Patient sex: M
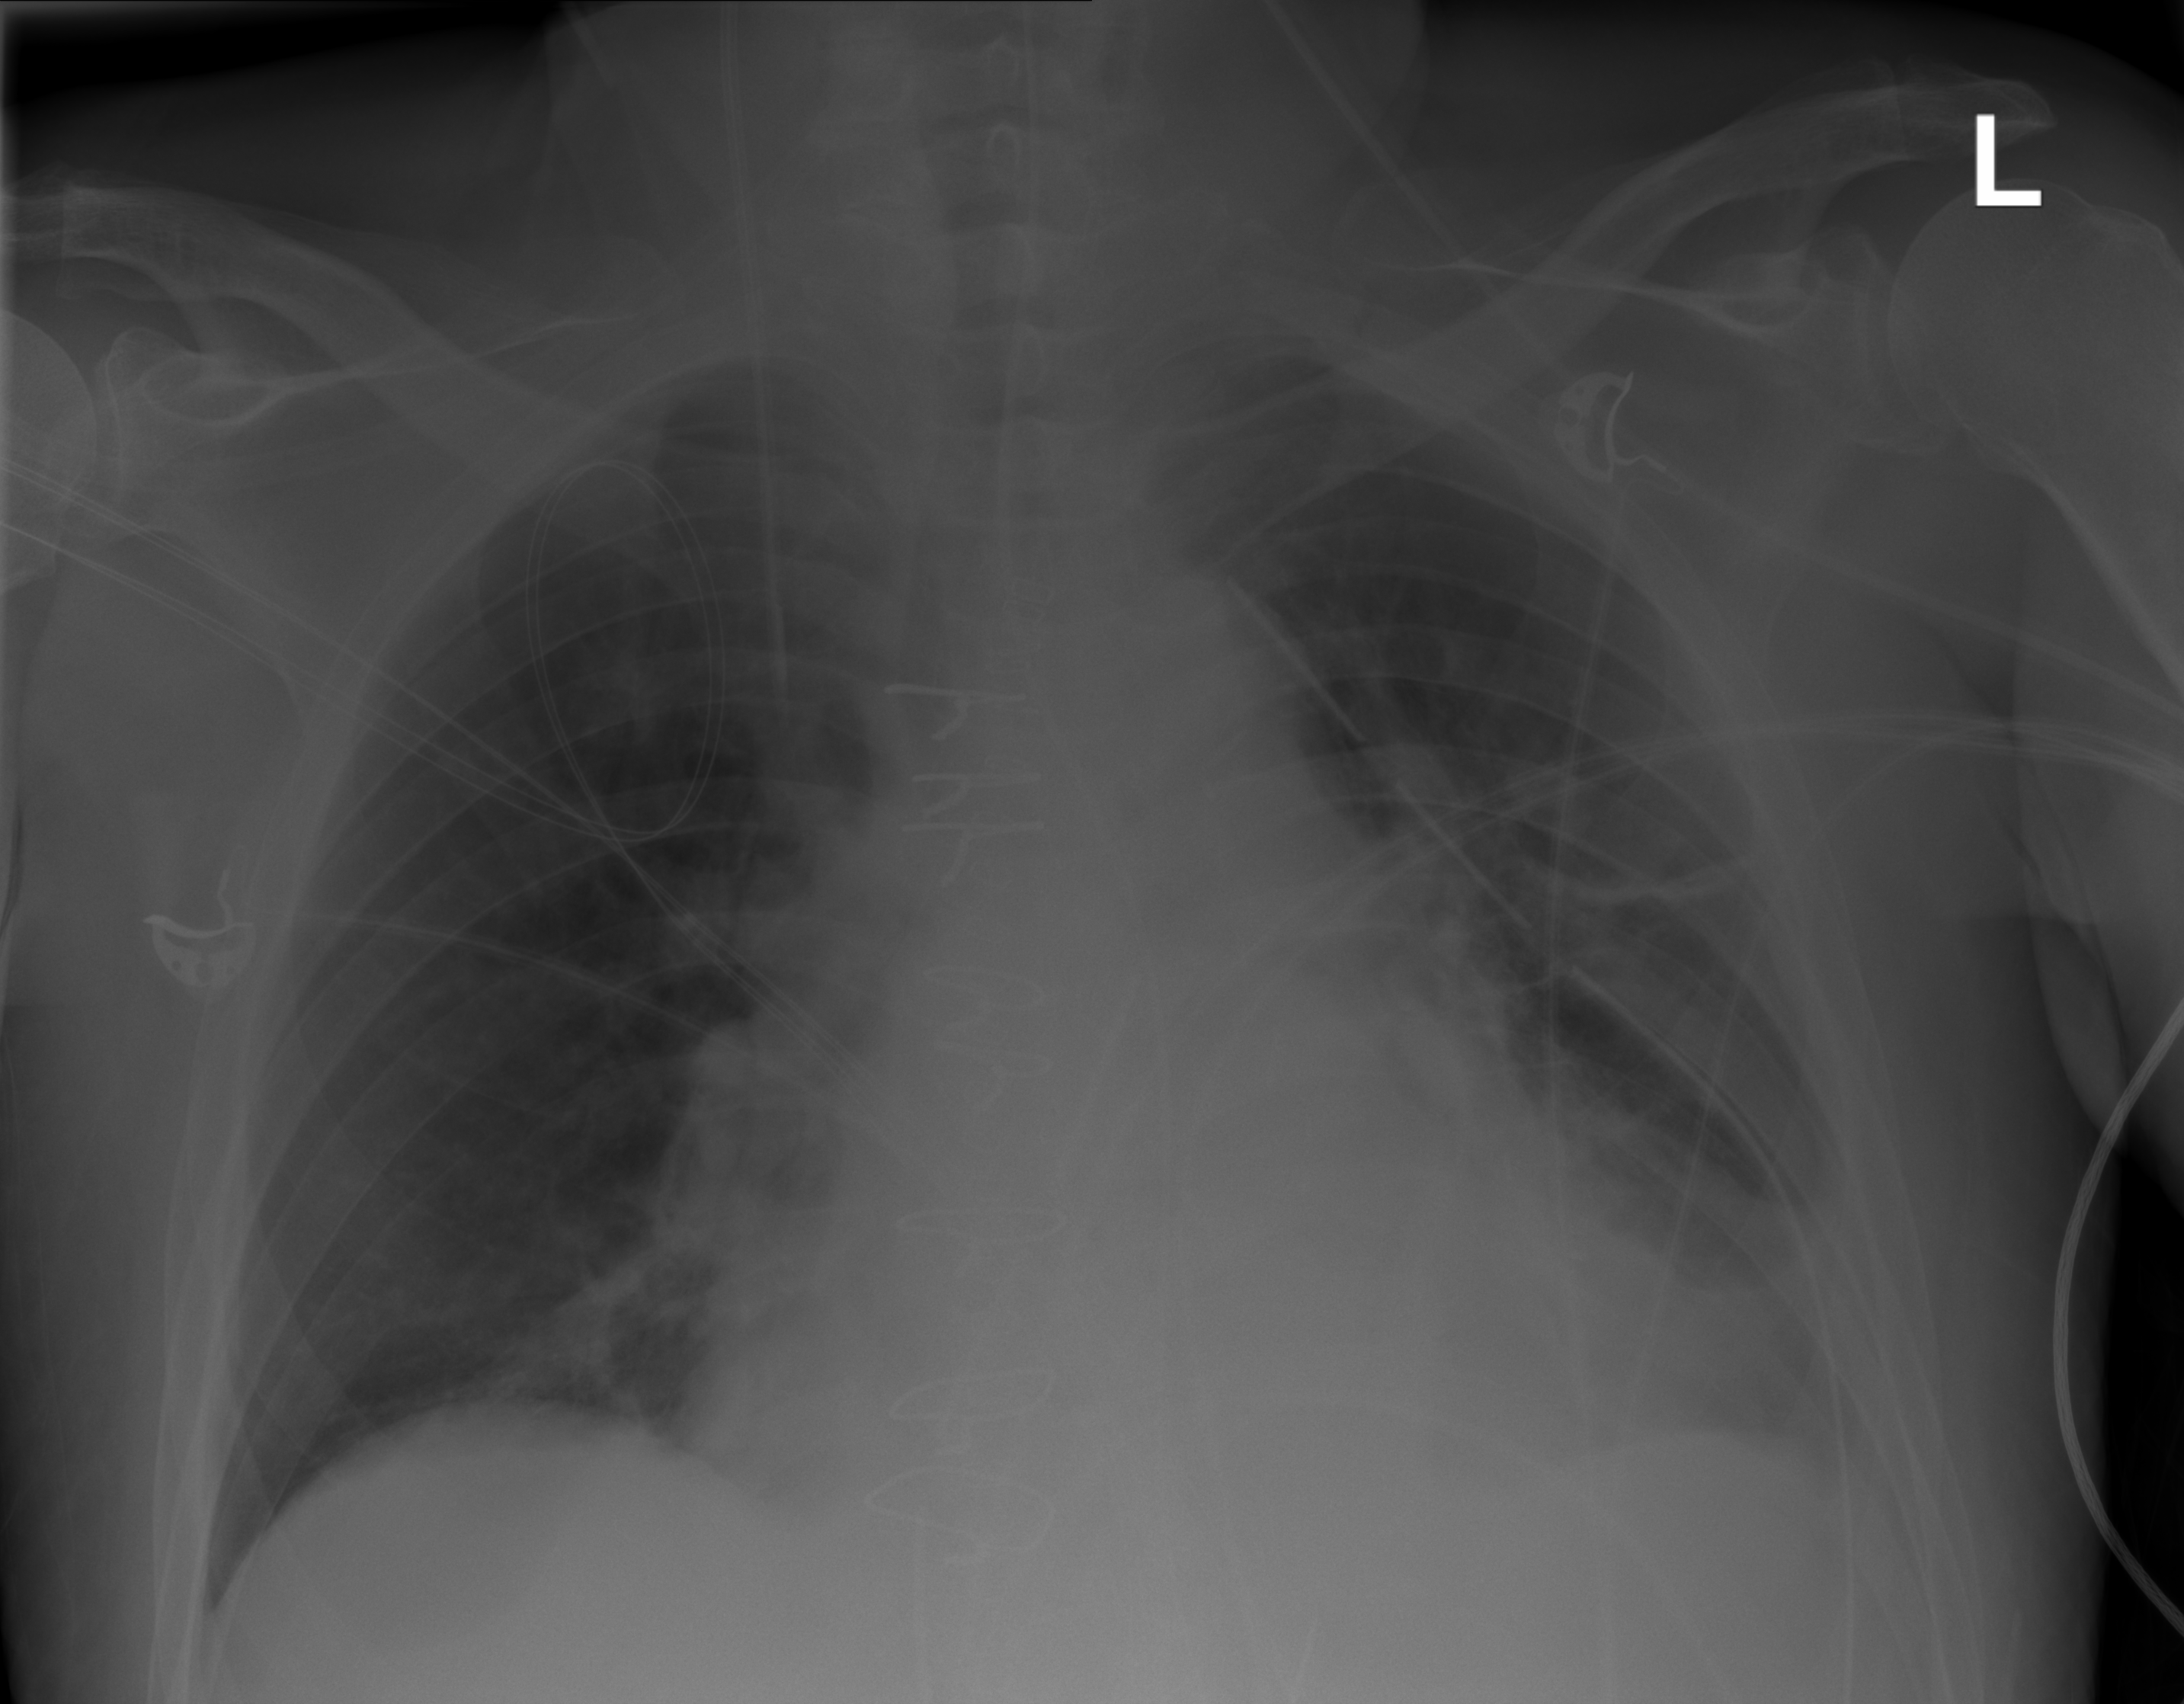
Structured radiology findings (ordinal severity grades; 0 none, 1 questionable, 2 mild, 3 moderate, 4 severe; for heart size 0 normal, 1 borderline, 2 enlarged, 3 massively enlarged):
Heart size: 2
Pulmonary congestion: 0
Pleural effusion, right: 0
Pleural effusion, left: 2
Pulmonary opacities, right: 0
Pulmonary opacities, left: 0
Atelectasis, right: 0
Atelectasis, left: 2